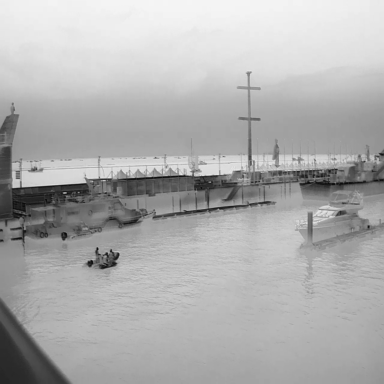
There are nine objects shown in the infrared image, including a sailboat, three bulk_carriers, four canoes, and a container_ship.